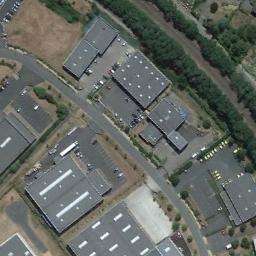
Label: industrial_area